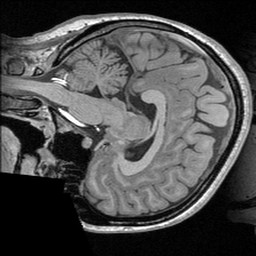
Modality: T1w
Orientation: sagittal